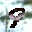
Label: 9